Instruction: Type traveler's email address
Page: traveler
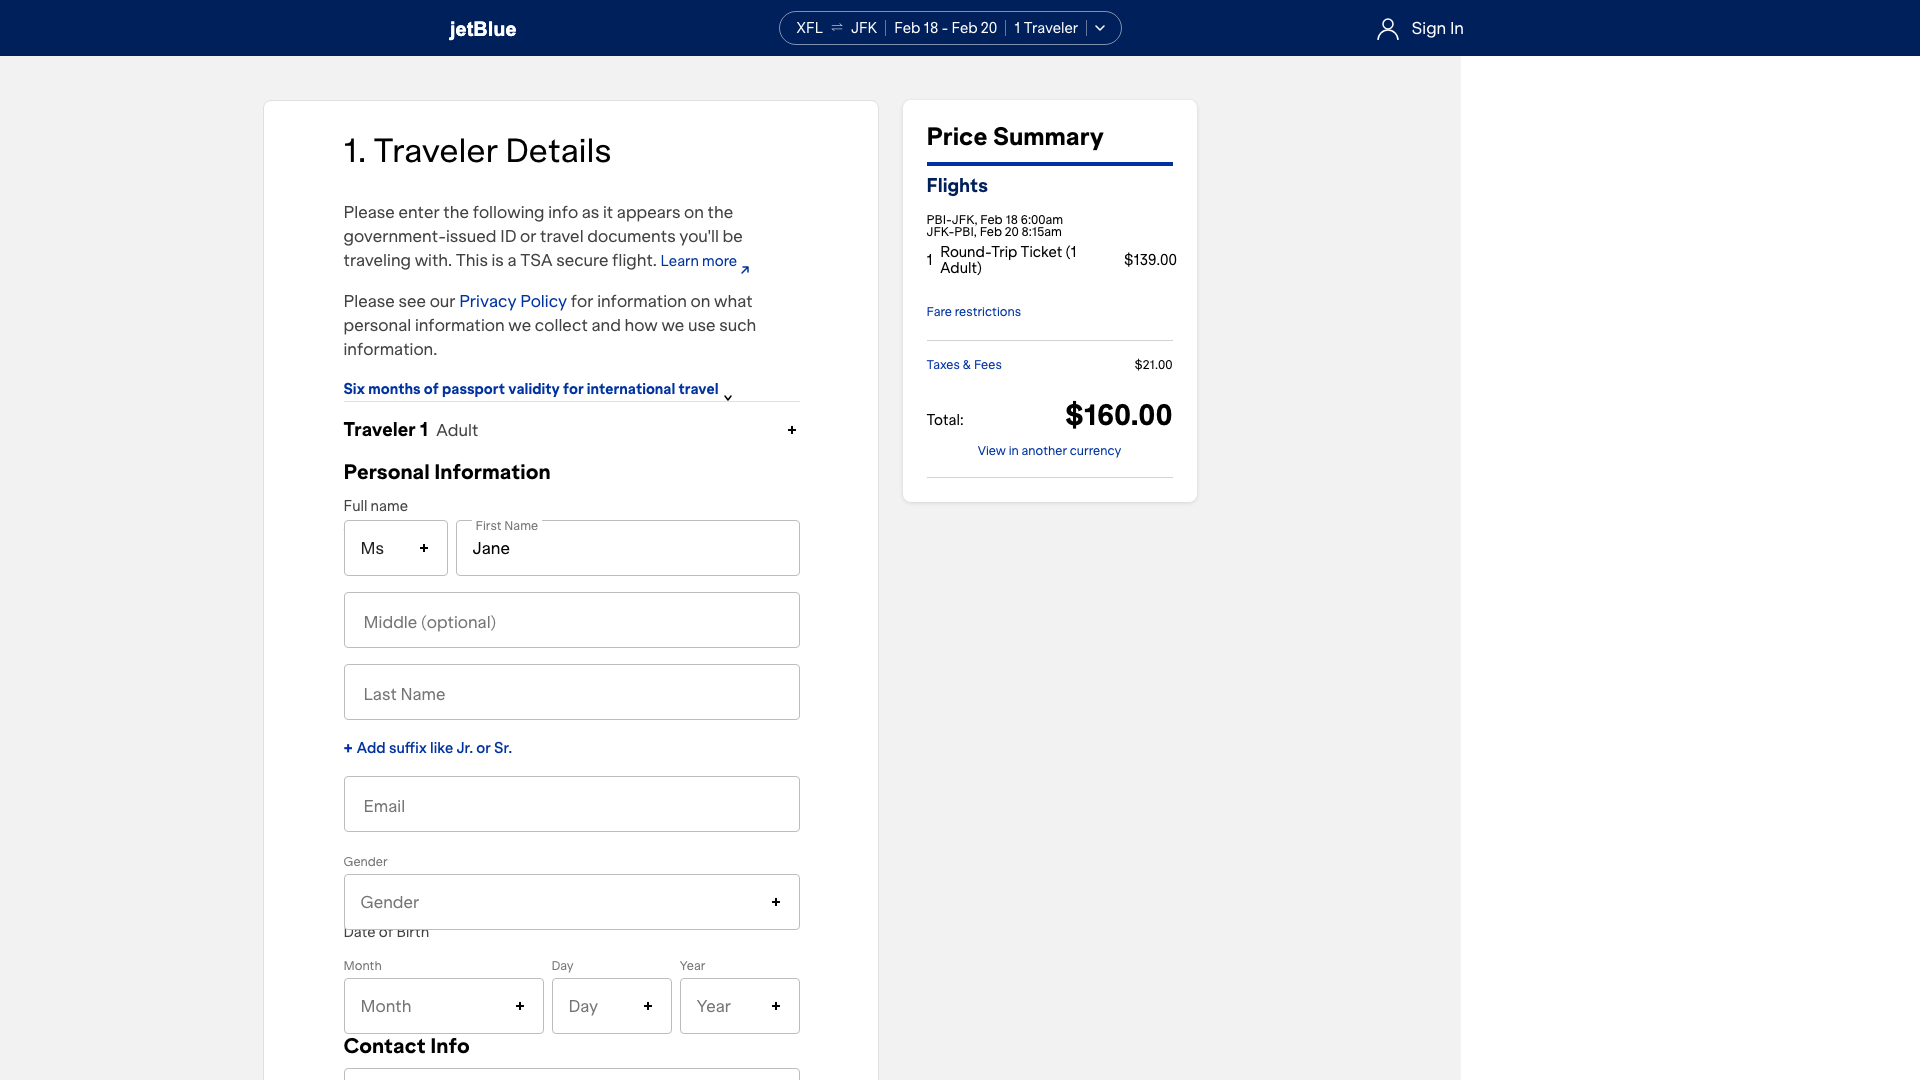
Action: type